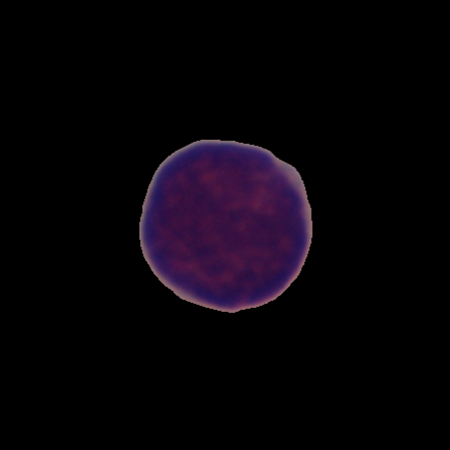
Label: healthy